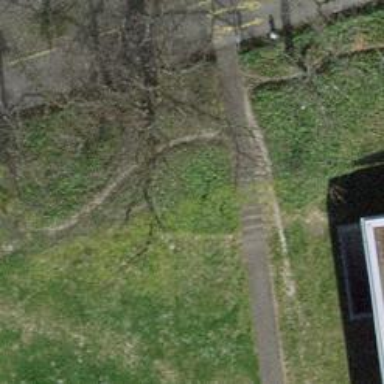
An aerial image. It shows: Asphalt steps along the road.